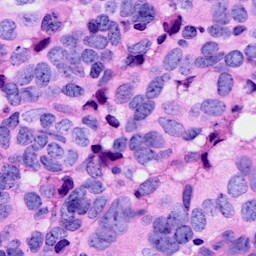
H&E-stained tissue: Breast